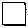
Label: square